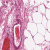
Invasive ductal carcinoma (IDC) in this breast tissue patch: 0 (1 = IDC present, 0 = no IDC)